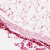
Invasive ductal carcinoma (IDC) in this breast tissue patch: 0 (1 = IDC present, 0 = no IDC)